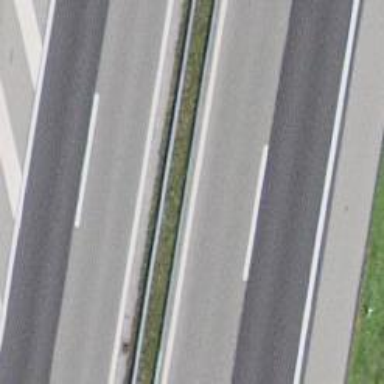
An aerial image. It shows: Guard rail as barrier.